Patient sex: M
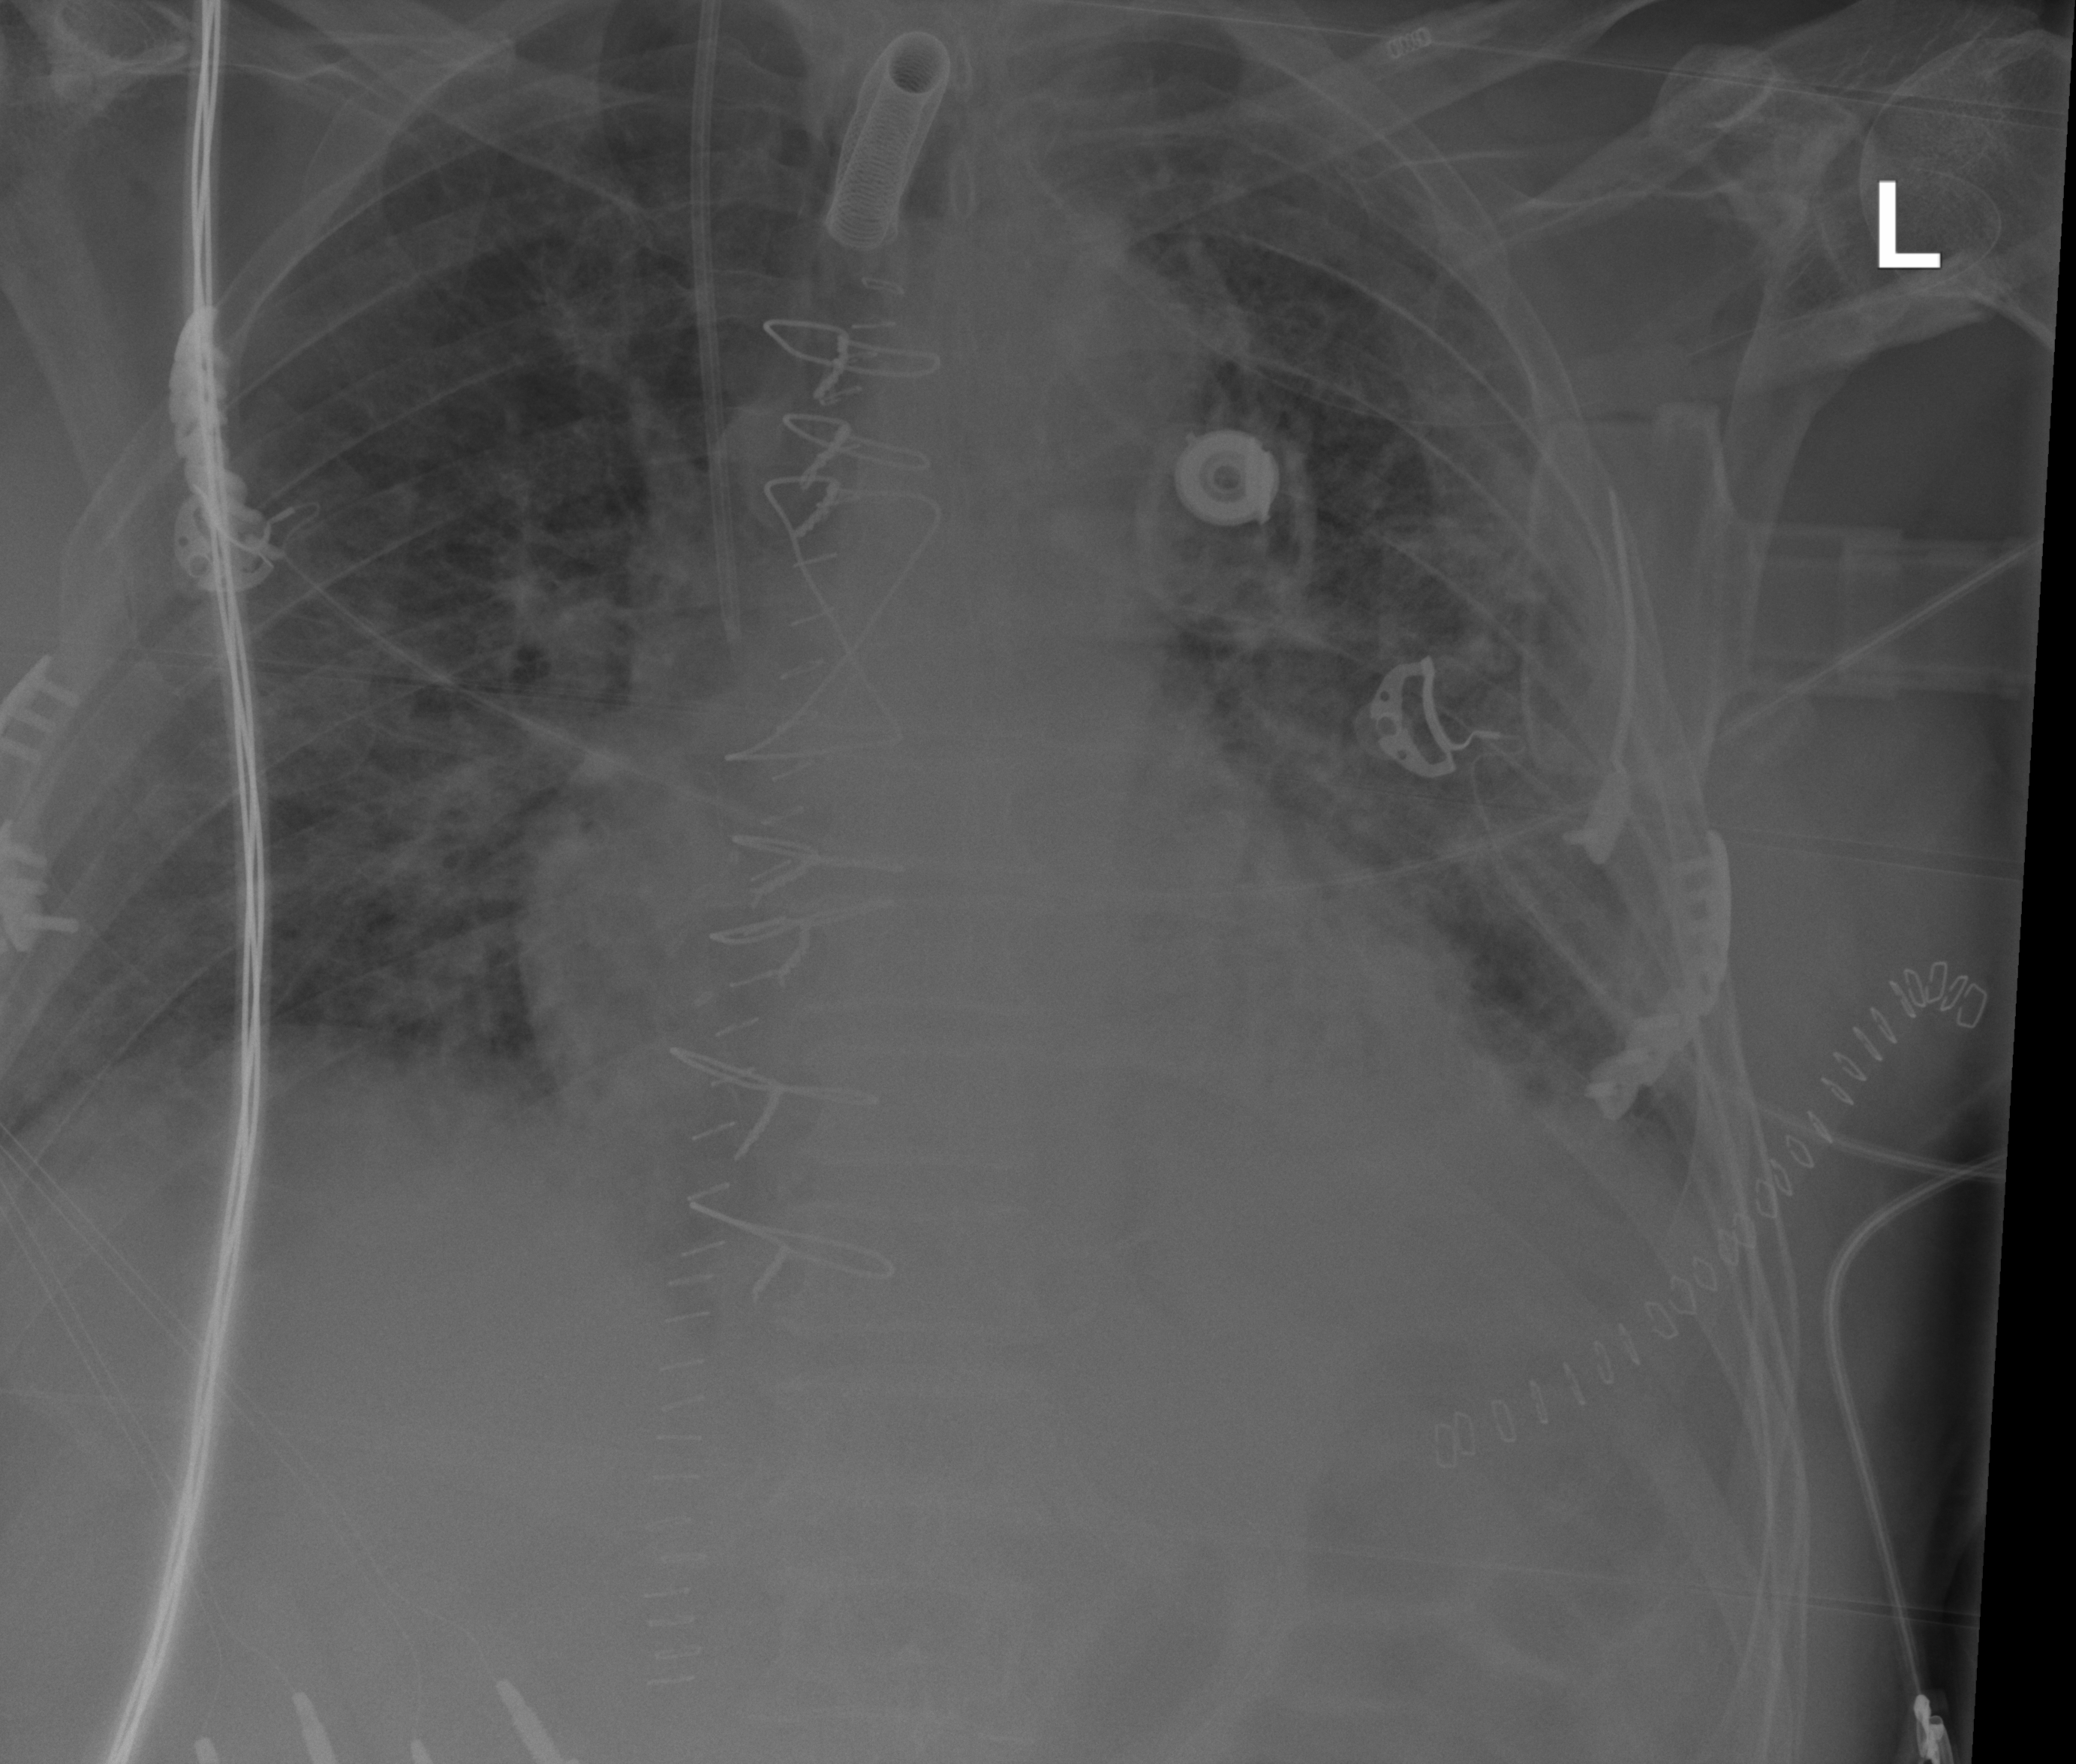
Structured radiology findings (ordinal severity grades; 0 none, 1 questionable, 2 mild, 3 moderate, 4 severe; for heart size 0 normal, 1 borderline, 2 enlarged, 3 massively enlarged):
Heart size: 2
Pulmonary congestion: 2
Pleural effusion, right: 0
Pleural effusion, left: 1
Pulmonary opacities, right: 3
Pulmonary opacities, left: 3
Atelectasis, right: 2
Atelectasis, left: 2